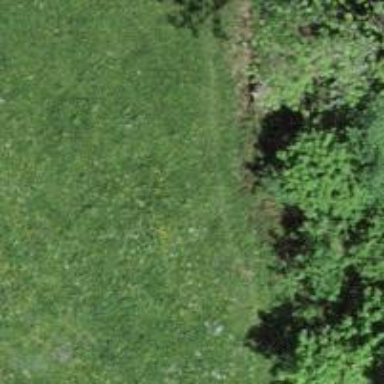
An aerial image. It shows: Path with grass surface. The track type is grade 4.